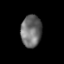
Tissue: lung
Cell type: Others
Senescence score: 0.1869
Nuclear area (px): 647
Mean DAPI intensity: 109.679